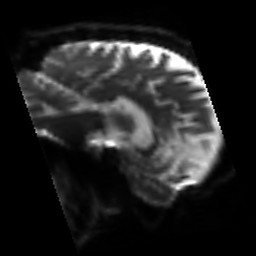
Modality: sbref
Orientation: sagittal
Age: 58
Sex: male
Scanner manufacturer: siemens
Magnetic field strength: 3 T
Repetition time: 3.2 s
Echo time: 0.081 s